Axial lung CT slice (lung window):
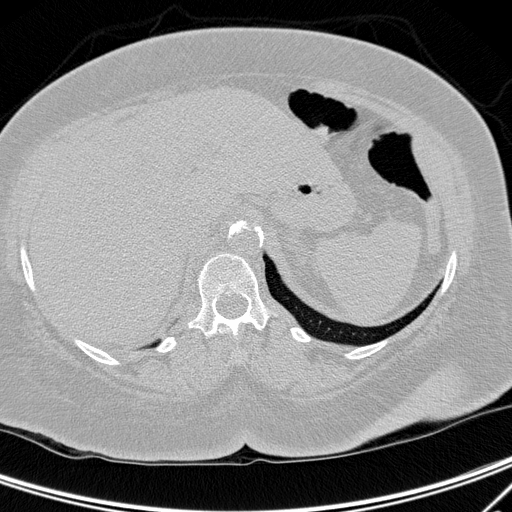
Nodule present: no